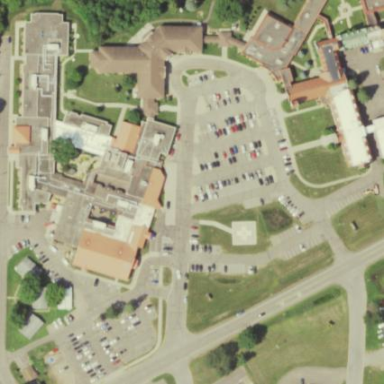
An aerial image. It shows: Hospital providing healthcare services.